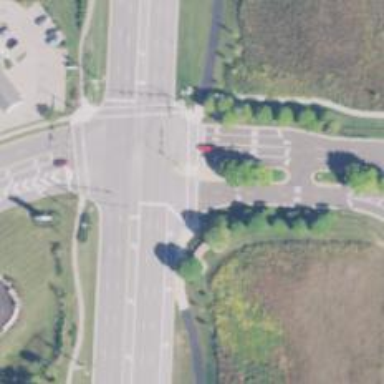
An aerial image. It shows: Marked crossing on the cycleway.